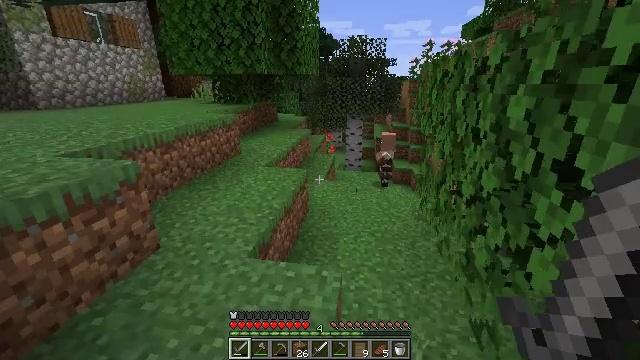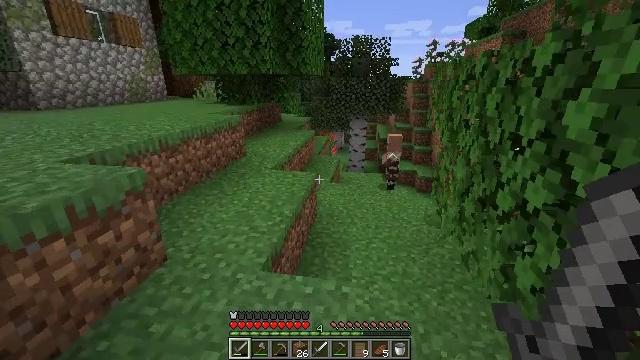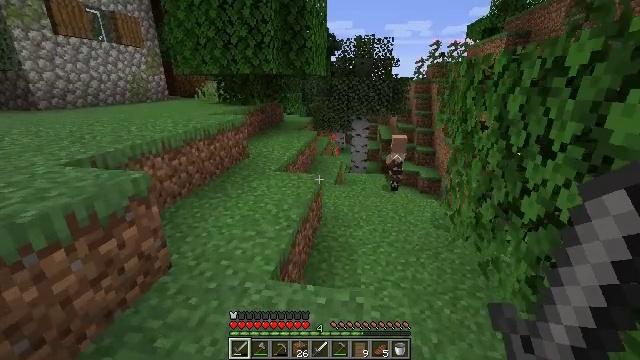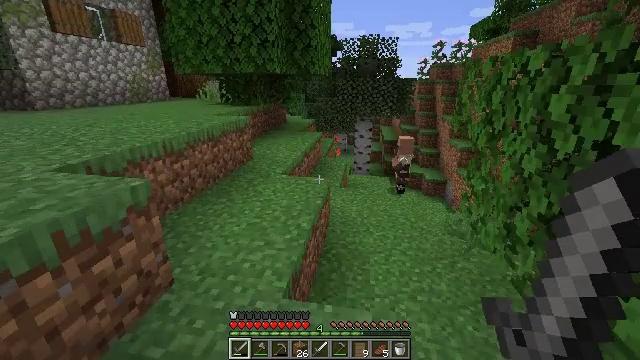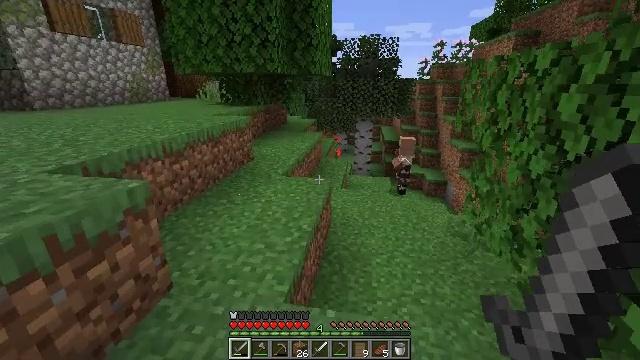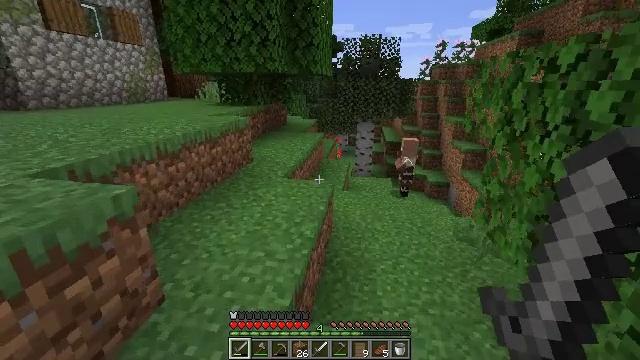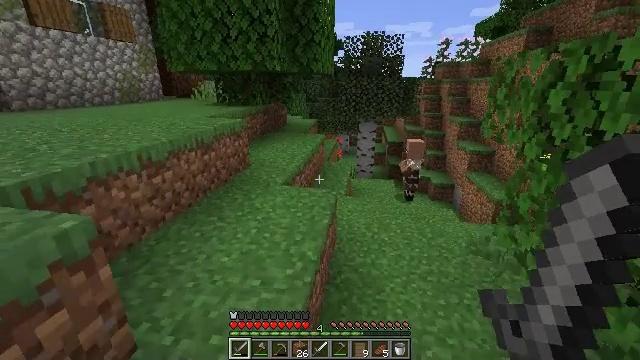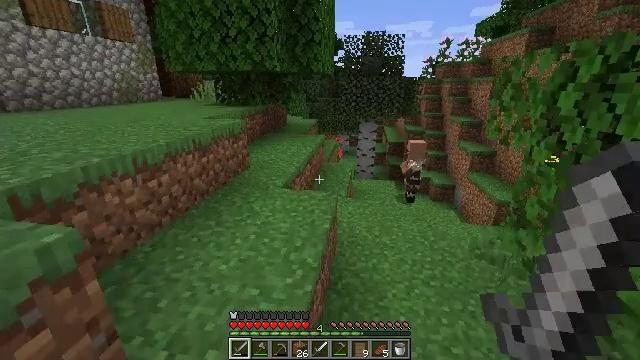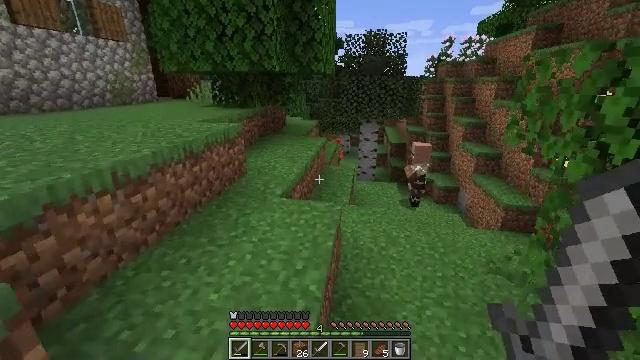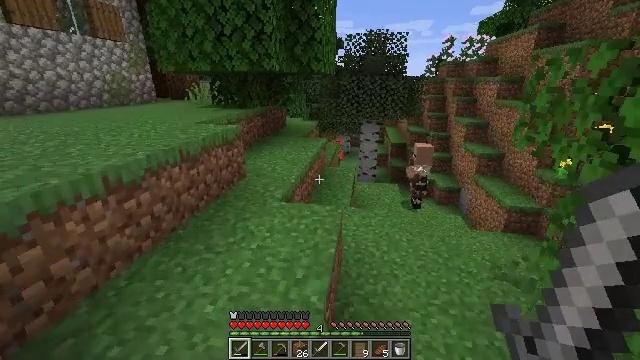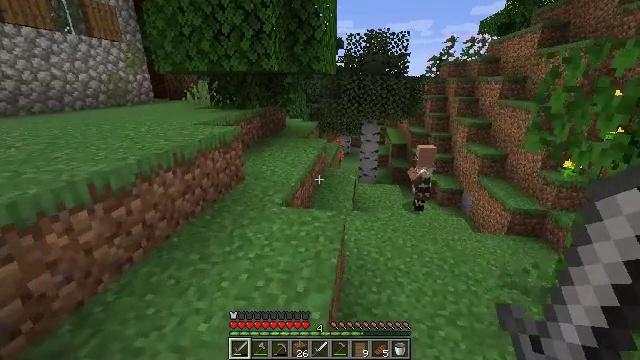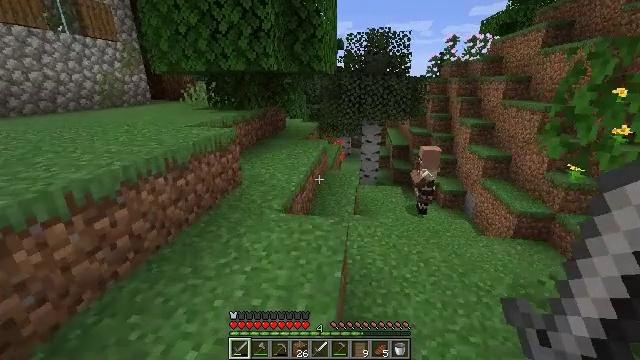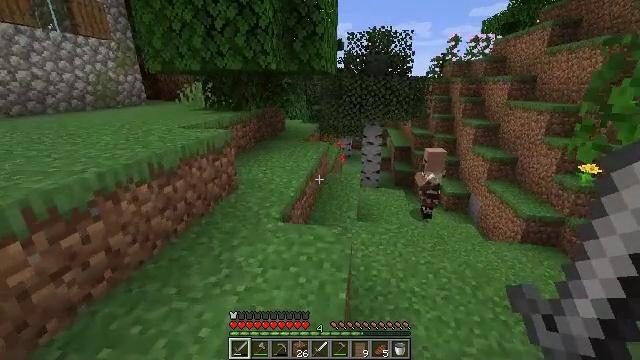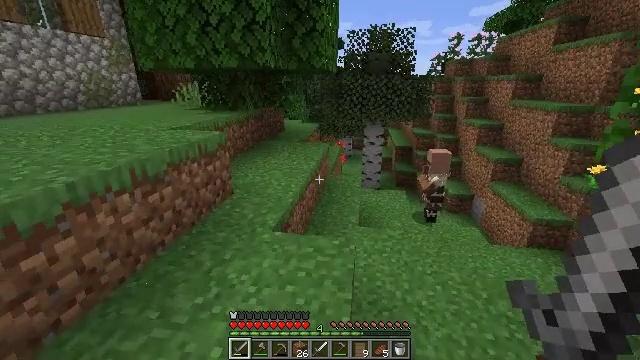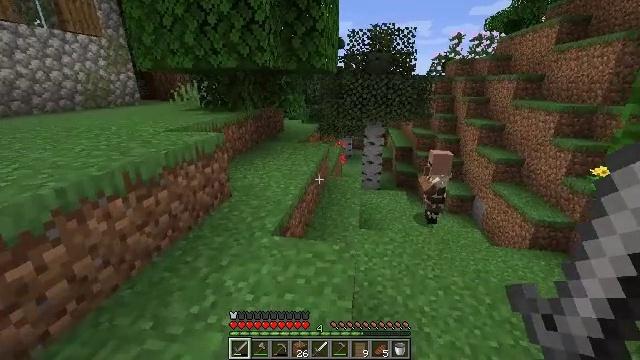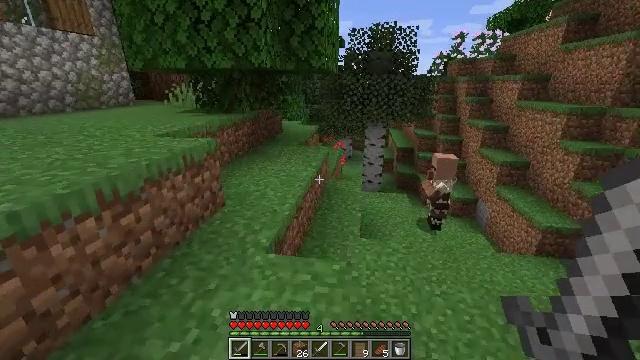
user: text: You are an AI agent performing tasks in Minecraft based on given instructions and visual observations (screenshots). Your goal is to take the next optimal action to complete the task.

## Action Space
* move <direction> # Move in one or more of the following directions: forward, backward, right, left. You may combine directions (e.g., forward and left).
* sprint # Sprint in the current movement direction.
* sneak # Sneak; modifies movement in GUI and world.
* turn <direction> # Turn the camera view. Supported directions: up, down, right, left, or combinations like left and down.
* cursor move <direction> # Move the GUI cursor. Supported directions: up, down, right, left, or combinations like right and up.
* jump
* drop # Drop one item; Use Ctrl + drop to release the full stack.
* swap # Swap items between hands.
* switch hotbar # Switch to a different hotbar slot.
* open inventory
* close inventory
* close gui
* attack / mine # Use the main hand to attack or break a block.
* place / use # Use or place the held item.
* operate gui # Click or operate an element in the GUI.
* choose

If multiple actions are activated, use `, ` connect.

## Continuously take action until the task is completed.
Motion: motion action
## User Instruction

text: Harvest the rose bush for its flowers.
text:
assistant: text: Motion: move forward and move left
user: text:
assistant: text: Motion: move forward and move left
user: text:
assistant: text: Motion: move forward
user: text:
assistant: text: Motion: move forward
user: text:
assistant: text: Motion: move forward
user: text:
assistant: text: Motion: move forward
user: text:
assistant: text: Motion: move forward
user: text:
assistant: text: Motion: move forward
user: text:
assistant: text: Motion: move forward
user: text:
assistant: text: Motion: move forward
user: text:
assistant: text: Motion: move forward
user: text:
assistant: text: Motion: move forward
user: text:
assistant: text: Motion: move forward
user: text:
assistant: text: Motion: move forward
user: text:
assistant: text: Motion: move forward
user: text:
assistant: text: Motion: move forward
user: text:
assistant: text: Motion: move forward
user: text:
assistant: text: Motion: move forward
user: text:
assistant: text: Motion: move forward, turn left and up
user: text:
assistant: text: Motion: move forward, turn left and up
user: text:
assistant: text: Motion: move forward, turn left and up
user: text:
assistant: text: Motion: move forward
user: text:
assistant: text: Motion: move forward
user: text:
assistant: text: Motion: move forward
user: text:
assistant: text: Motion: move forward
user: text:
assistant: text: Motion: move forward
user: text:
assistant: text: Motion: move forward, turn right
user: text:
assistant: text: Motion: move forward, turn right
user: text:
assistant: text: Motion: move forward, turn right
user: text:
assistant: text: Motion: move forward, turn right